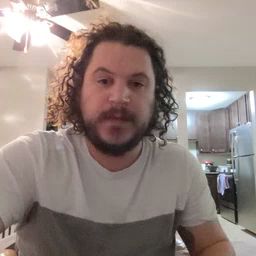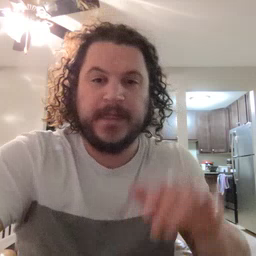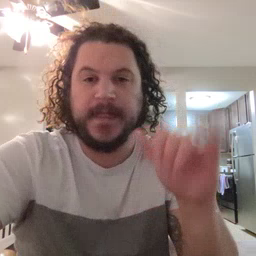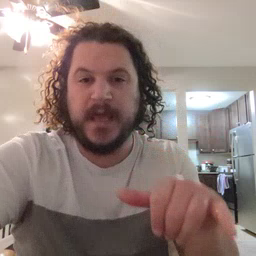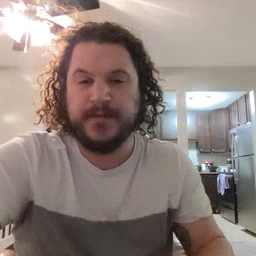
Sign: that